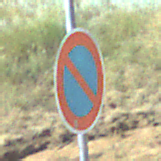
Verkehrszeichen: EingeschraenktesHalteverbot
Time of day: Night
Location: Outdoor (Nature)
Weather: PartlyCloudy
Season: NotSpecified
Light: Natural